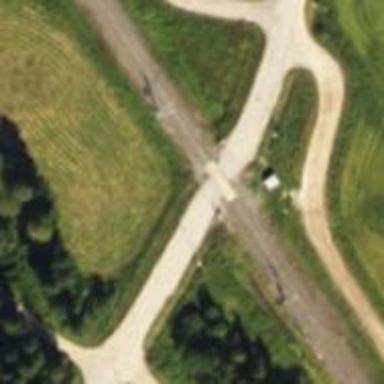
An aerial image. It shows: Level crossing with light signals and saltire markings.